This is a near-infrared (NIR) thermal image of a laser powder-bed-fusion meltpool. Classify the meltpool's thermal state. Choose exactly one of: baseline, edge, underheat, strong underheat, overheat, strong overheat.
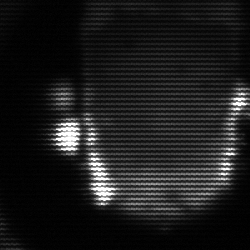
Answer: baseline